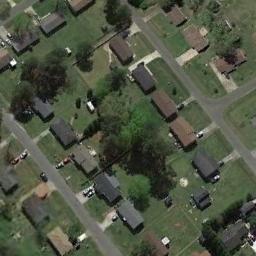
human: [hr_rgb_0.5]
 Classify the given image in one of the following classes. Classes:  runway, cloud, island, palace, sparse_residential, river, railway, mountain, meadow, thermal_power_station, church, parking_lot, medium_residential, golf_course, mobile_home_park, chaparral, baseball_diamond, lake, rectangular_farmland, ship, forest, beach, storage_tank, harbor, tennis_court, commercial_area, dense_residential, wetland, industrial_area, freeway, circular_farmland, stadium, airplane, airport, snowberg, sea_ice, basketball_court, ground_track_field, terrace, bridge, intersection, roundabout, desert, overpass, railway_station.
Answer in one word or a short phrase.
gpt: medium_residential